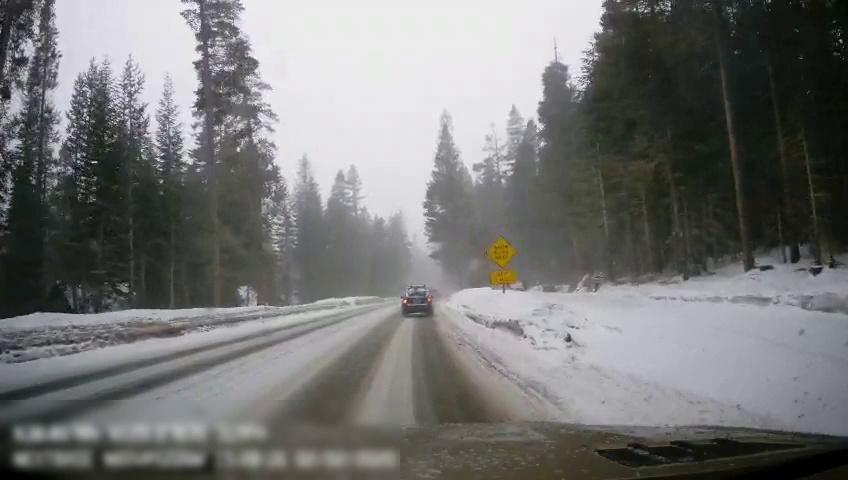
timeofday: Day
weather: Snowy
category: Drivable Space
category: Vehicles | Car
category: Vehicles | SUV
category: Traffic | Signs
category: Traffic | Signs